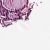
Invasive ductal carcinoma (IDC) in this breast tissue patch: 0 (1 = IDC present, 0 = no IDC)